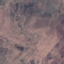
Land use / land cover: HerbaceousVegetation